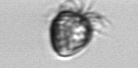
Label: Ciliophora